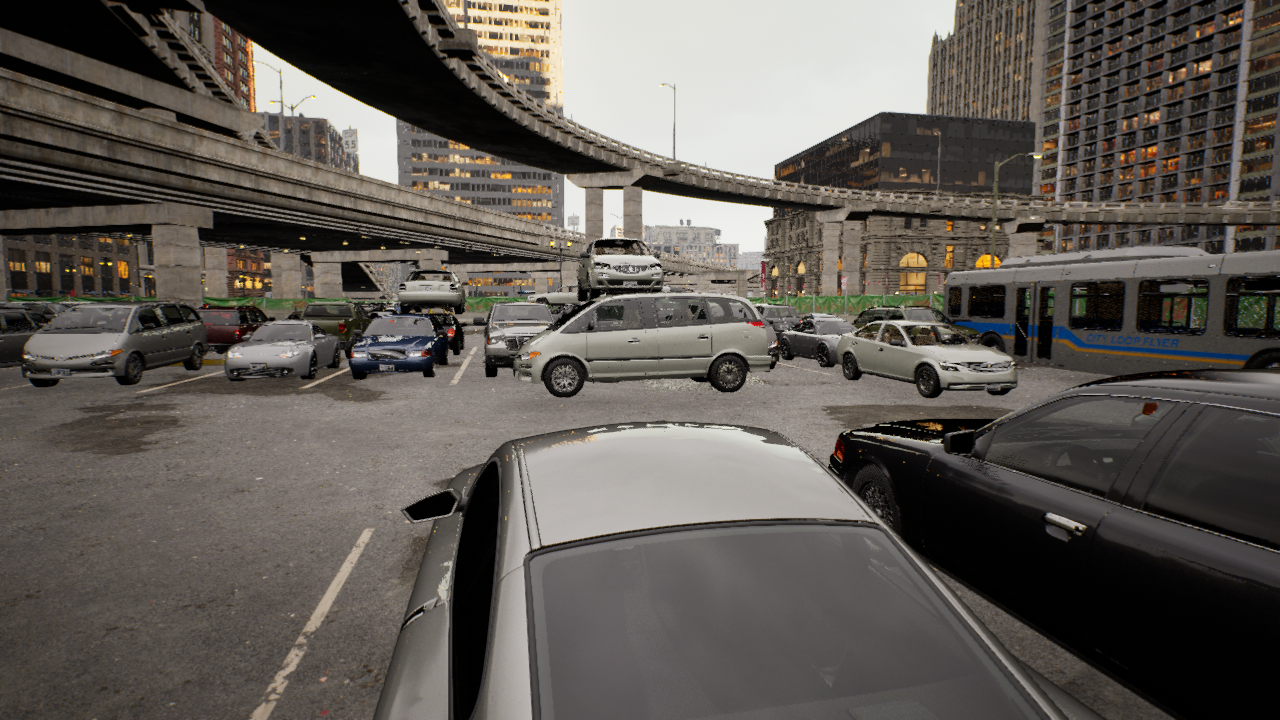
Venue: arterial
Lighting: golden hour
Vehicle rig: minivan